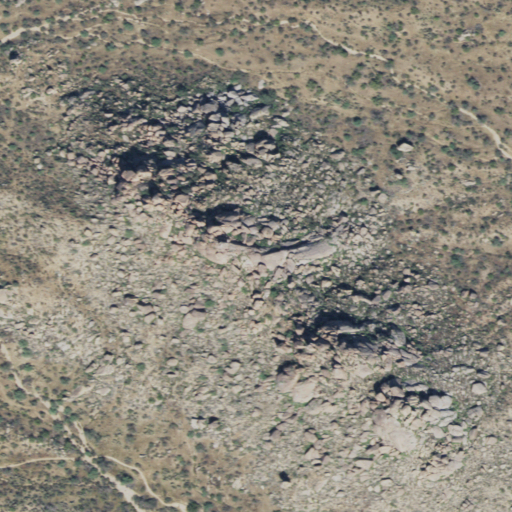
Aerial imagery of mountain in Arizona named Rock Knob containing shrub and open development